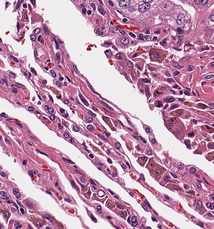
Tumor epithelial tissue: yes
Tumor-associated stroma tissue: yes
Normal tissue: no